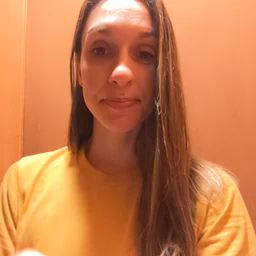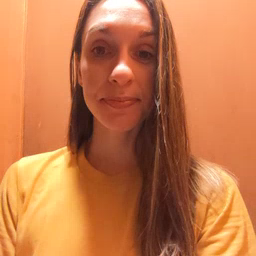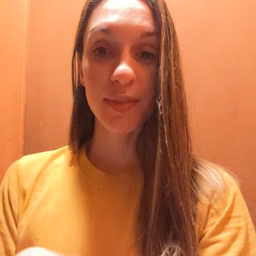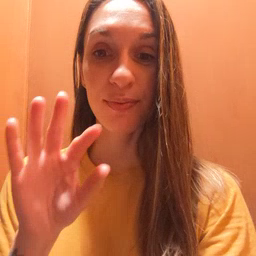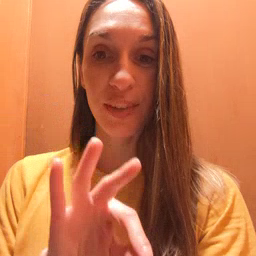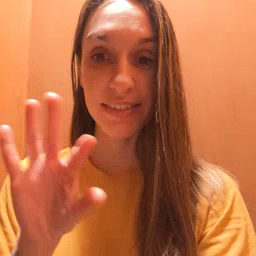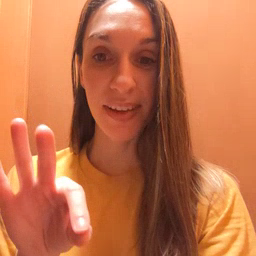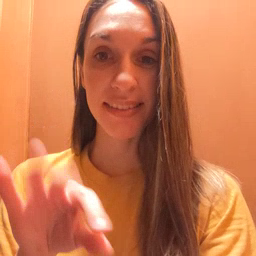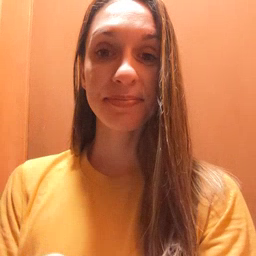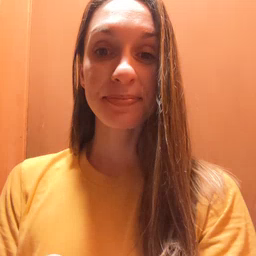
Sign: frenchfries